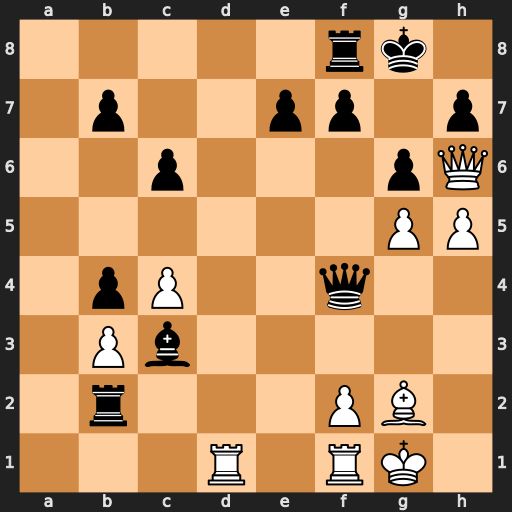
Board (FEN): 5rk1/1p2pp1p/2p3pQ/6PP/1pP2q2/1Pb5/1r3PB1/3R1RK1
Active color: w
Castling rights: -
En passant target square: -
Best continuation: Qxf8+ Kxf8 Rd8+ Kg7 h6#